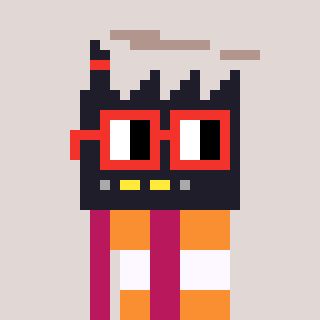
a pixel art character with square red glasses, a factory-shaped head and a darkpink-colored body on a warm background